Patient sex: F
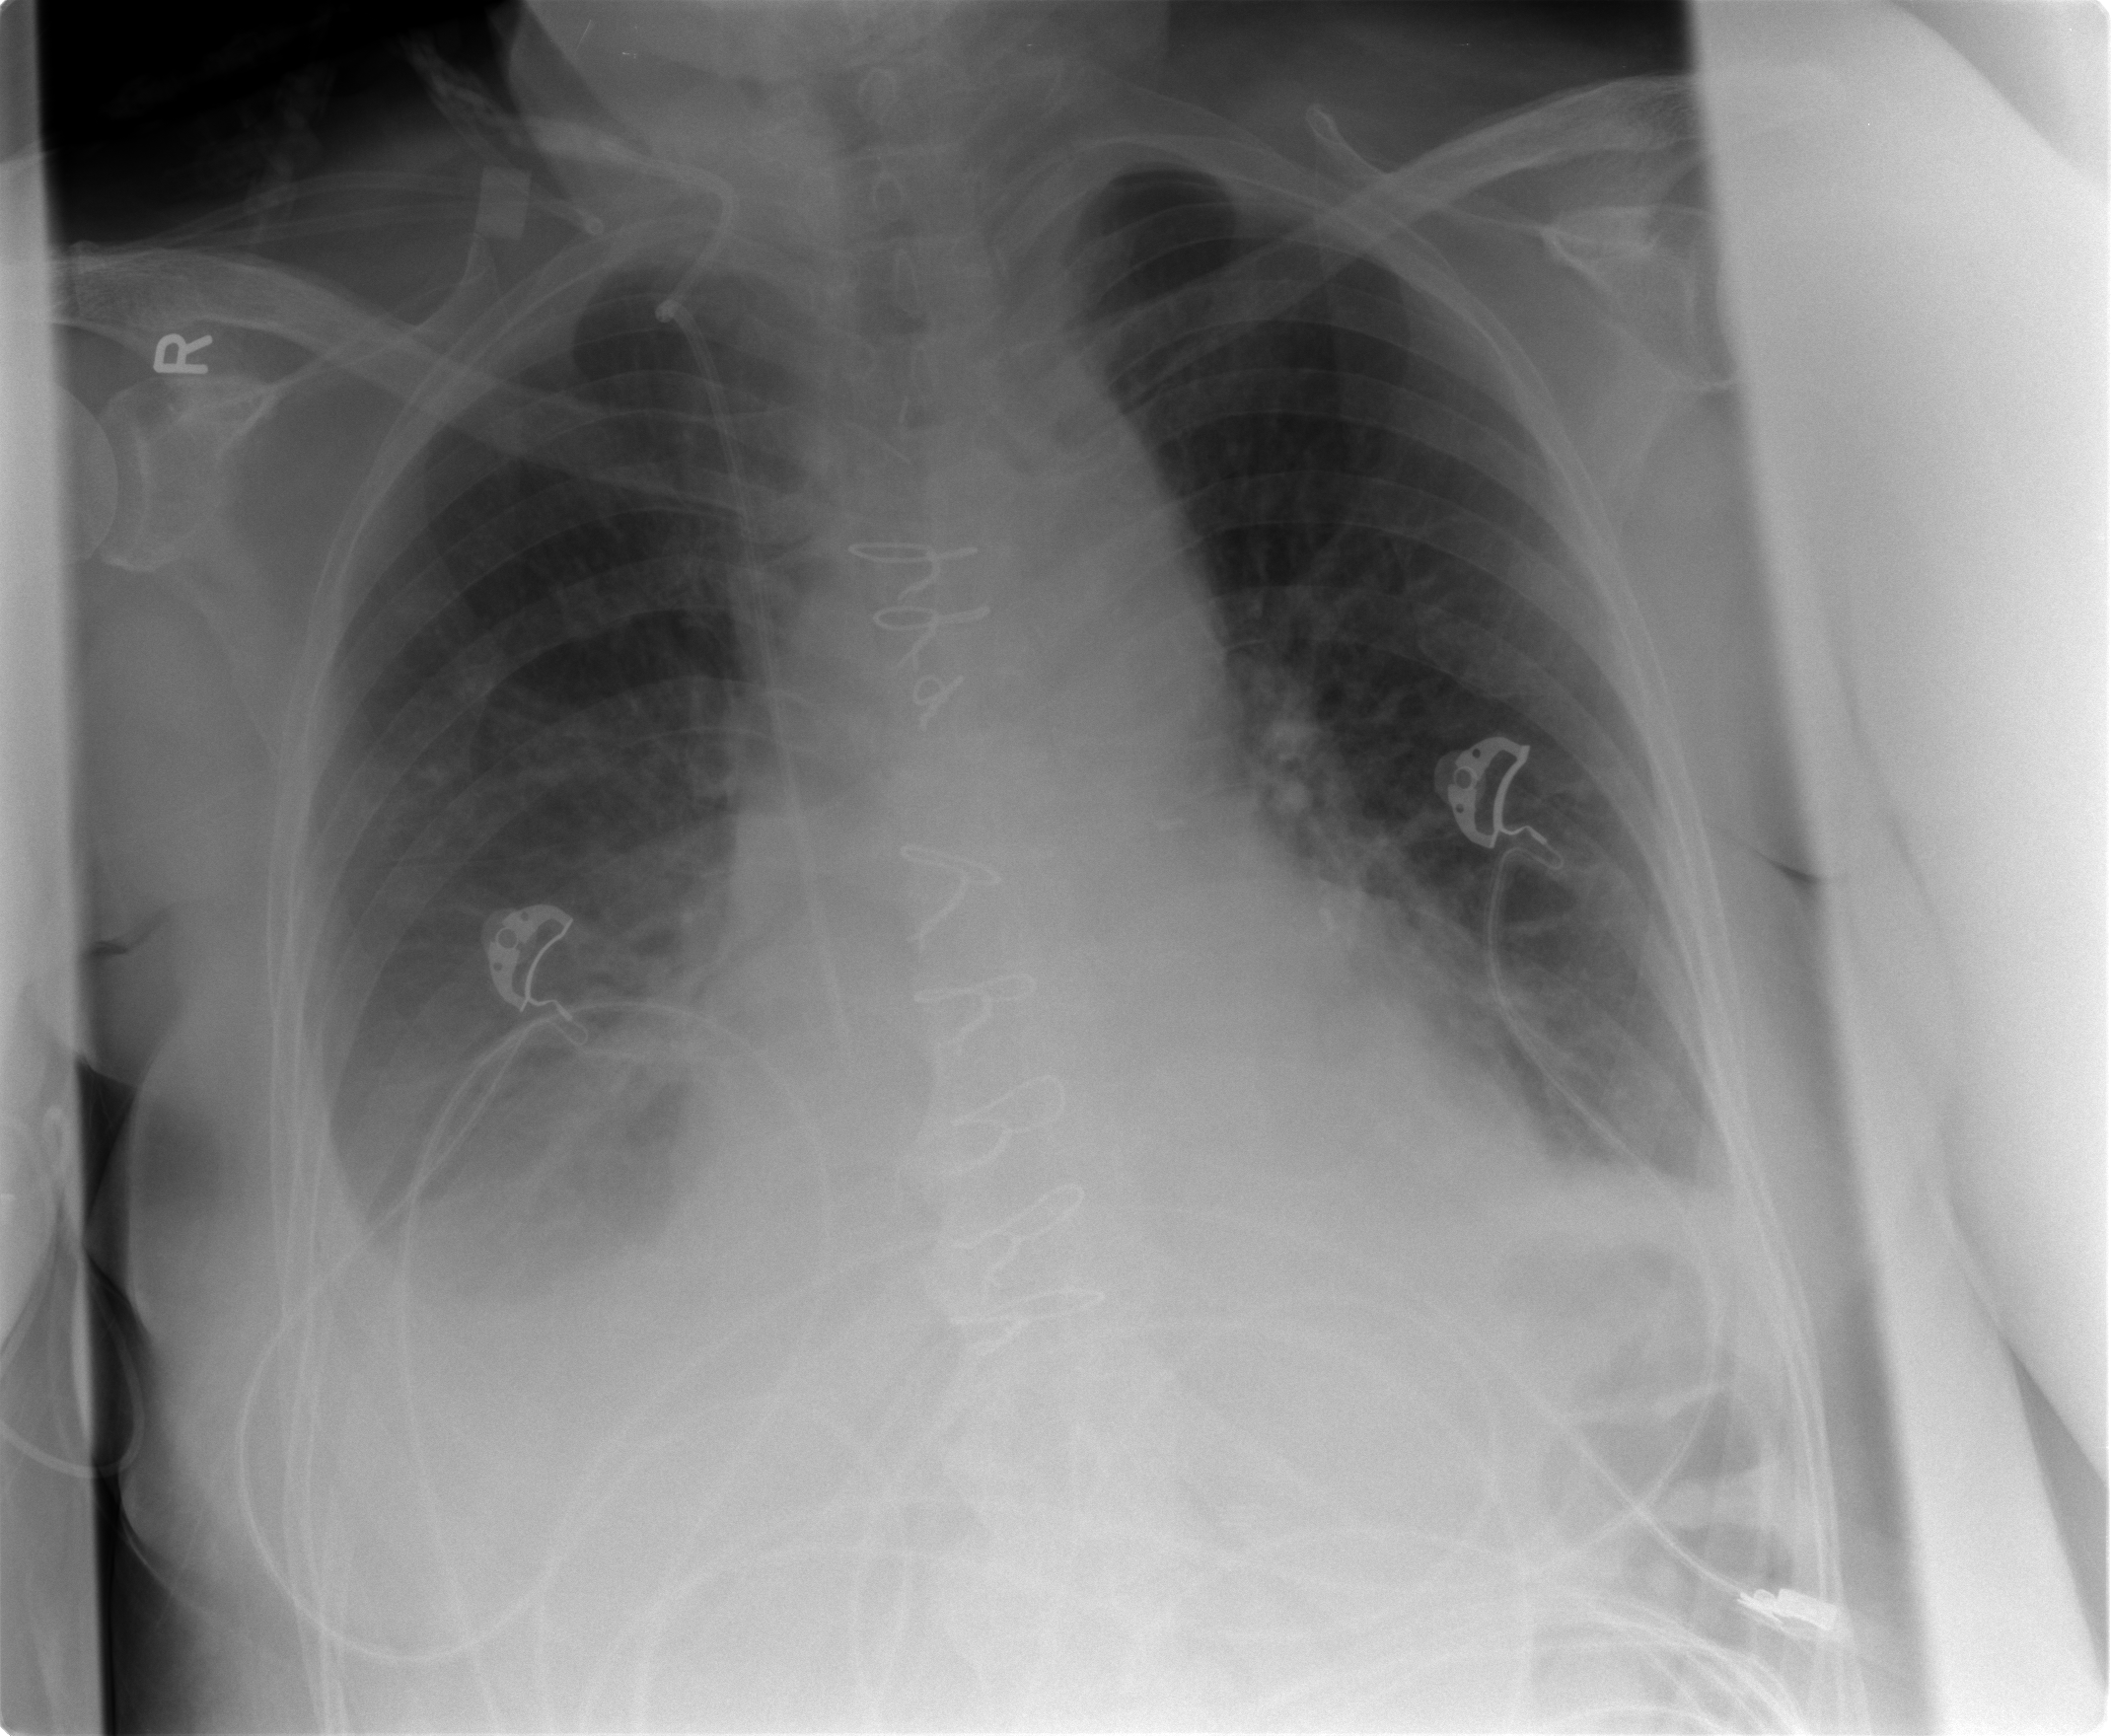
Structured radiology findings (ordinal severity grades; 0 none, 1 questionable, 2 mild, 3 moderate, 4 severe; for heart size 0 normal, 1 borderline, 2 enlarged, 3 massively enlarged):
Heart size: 2
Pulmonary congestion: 2
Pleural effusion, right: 3
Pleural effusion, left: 2
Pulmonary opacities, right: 0
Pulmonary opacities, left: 0
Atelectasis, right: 2
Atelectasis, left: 2